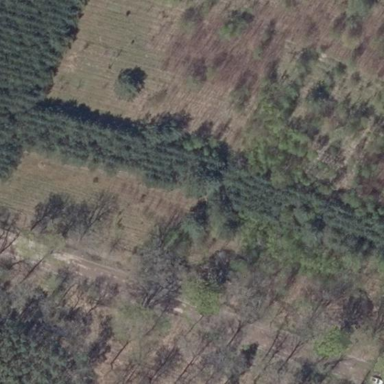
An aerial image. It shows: Forest area enclosed by fence.